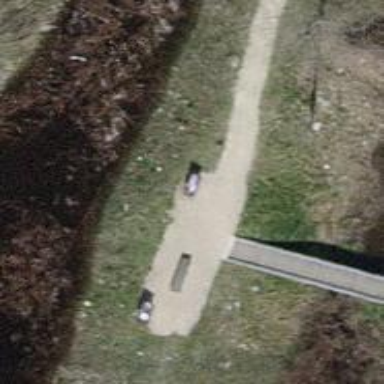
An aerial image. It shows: Path with fine gravel surface.